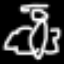
Label: angel